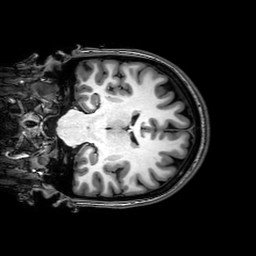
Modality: T1w
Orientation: coronal
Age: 25
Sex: female
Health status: healthy
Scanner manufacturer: philips
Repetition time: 0.008305 s
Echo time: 0.00383 s